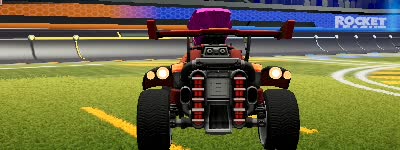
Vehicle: octane